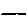
Label: line